Question: I have a mysql table with auto increment. I'm using an id as the primary key.
Here is the structure of the key::
id int(255) No None AUTO_INCREMENT
This is how the increments have happened:

As you can see xxxxxxxxYY series, only the YY numbers are incremented.
---
This is the insert statement.
'''
$id = $this->get_next_id($this->get_last_id());
$q = 'INSERT INTO '.URL_TABLE.' (id, url, date, title, image, description)
VALUES ("'.$id.'", "'.$url.'", NOW(), "'.$title.'", "'.$image.'", "'.$description.'")';
'''
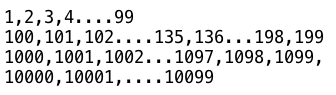
Answer: There is no need to give a new ID. Your column is 'AUTO_INCREMENT', so it will increment automatically (hence the name).
Just insert like this, and let the database handle the increments:
'''
$q = 'INSERT INTO '.URL_TABLE.' (url, date, title, image, description)
VALUES ("'.$url.'", NOW(), "'.$title.'", "'.$image.'", "'.$description.'")';
'''
(Just omit the 'id' column altogether)